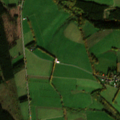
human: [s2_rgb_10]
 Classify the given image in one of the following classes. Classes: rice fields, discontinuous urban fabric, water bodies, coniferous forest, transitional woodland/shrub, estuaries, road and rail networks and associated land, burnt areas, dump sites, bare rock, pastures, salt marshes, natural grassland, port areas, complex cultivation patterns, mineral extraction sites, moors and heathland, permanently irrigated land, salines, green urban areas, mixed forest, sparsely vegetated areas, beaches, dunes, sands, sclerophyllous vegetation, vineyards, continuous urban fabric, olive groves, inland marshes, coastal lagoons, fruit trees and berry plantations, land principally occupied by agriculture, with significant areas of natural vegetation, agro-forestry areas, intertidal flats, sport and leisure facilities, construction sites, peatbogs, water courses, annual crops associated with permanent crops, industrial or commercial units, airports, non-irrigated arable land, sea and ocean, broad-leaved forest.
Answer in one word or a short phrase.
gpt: pastures, coniferous forest